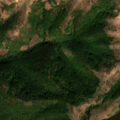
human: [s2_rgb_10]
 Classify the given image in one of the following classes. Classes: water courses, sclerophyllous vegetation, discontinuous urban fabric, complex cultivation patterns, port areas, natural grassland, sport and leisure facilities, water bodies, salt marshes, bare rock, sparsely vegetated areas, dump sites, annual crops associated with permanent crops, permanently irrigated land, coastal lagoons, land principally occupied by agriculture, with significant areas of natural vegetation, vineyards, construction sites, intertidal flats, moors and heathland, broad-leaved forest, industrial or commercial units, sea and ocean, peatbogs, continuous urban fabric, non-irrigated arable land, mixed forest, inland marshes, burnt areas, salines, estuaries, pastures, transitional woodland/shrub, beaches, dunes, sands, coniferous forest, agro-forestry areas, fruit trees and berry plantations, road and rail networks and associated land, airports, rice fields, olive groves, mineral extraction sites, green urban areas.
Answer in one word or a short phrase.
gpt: complex cultivation patterns, broad-leaved forest, transitional woodland/shrub